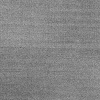
Atmospheric dust classification: dusty